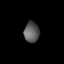
Tissue: lung
Cell type: Endothelial cells
Senescence score: 0.5725
Nuclear area (px): 300
Mean DAPI intensity: 91.897